Field crop: tomato
Growth stage: 1
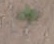
Species: solanum